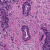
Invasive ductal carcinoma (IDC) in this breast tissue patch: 1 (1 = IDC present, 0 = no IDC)